Question: I want to have a file-input attribute with the same style as the upload button as seen in the image below. The upload button is using bootstrap. When I apply bootstrap to button A with "TextBoxFor", I get this weird looking button. When I apply bootstrap to button B with "LabelFor", I get the desired style, only without the functionality of the file-input attribute.
My question is, how do I get a file-input field with a certain bootstrap style applied and maintain its functionality. With the same result(style) as if it was applied to a submit-type attribute. I prefer to use one of the html helpers, because I am trying to understand them.

'''
@Html.TextBoxFor(m => m.File, new { type = "file", @class = "btn btn-default btn-file" })
'''
'''
@Html.LabelFor(m => m.File, new { type = "file", @class = "btn btn-default btn-file" })
'''
'''
<input type="submit" class="btn btn-default" value="Upload" />
'''
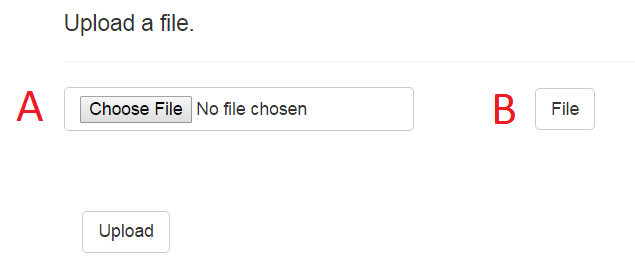
Answer: This is the normal aspect of an html input type file (A), and the aspect change from browser to browser.
If you want to change as it appears, you have to work with some CSS hiding the real input with another fake over or something similar.
<URL> is a good example to do this with bootstrap 3.